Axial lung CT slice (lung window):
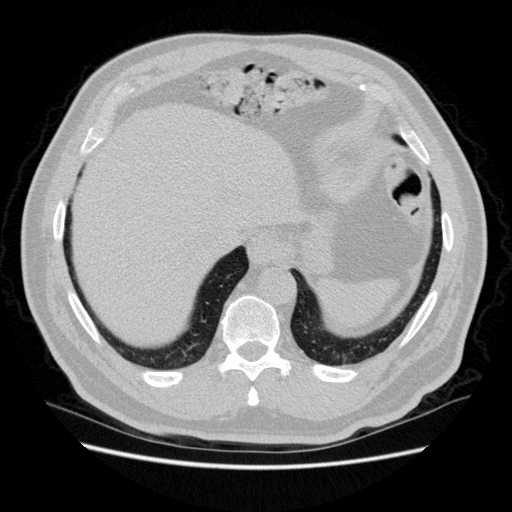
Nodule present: no